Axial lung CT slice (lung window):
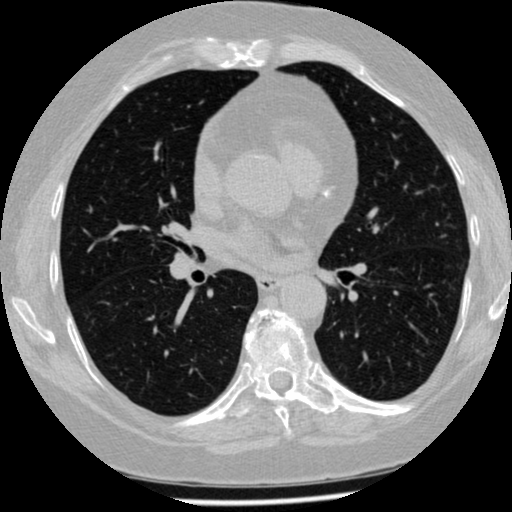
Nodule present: no